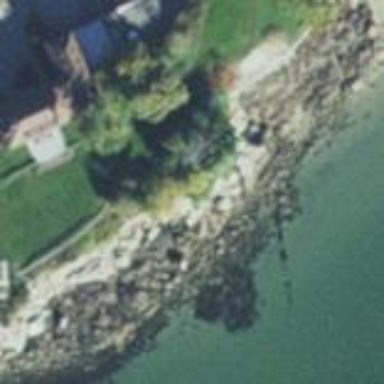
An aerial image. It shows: Rocky area with bare rocks influenced by tides.